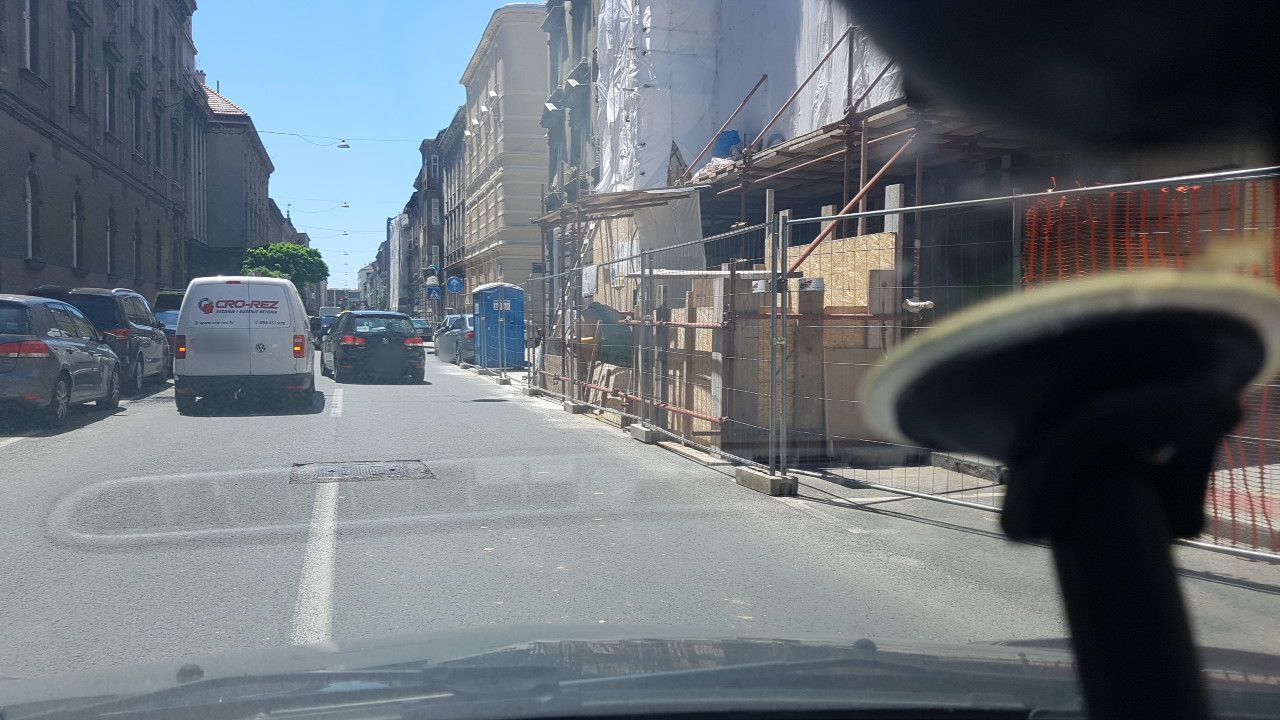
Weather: clear
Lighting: day
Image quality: good
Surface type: driving surface
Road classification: footway
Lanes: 2
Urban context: urban centre
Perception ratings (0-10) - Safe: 0.72, Lively: 4.46, Beautiful: 4.65, Boring: 1.92, Depressing: 1.07, Wealthy: 1.37